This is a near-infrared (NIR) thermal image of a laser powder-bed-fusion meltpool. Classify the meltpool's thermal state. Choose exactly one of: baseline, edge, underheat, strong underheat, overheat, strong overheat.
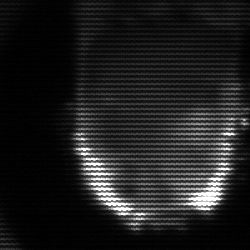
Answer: baseline